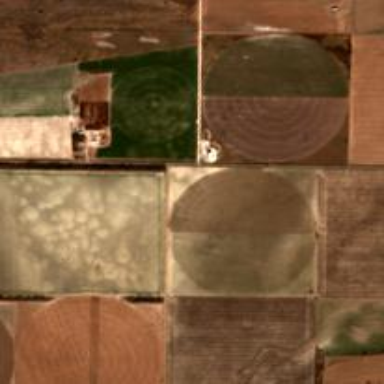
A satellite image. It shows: Farmland with pivot irrigation system.